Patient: sex F, age 43
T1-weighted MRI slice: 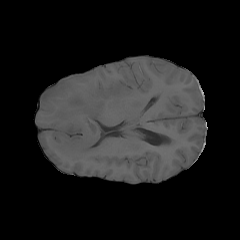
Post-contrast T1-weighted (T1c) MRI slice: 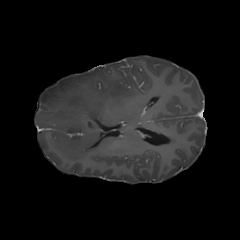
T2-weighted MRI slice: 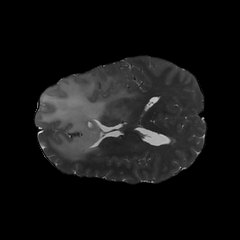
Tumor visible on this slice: yes
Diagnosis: Astrocytoma, IDH-mutant
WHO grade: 3